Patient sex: F
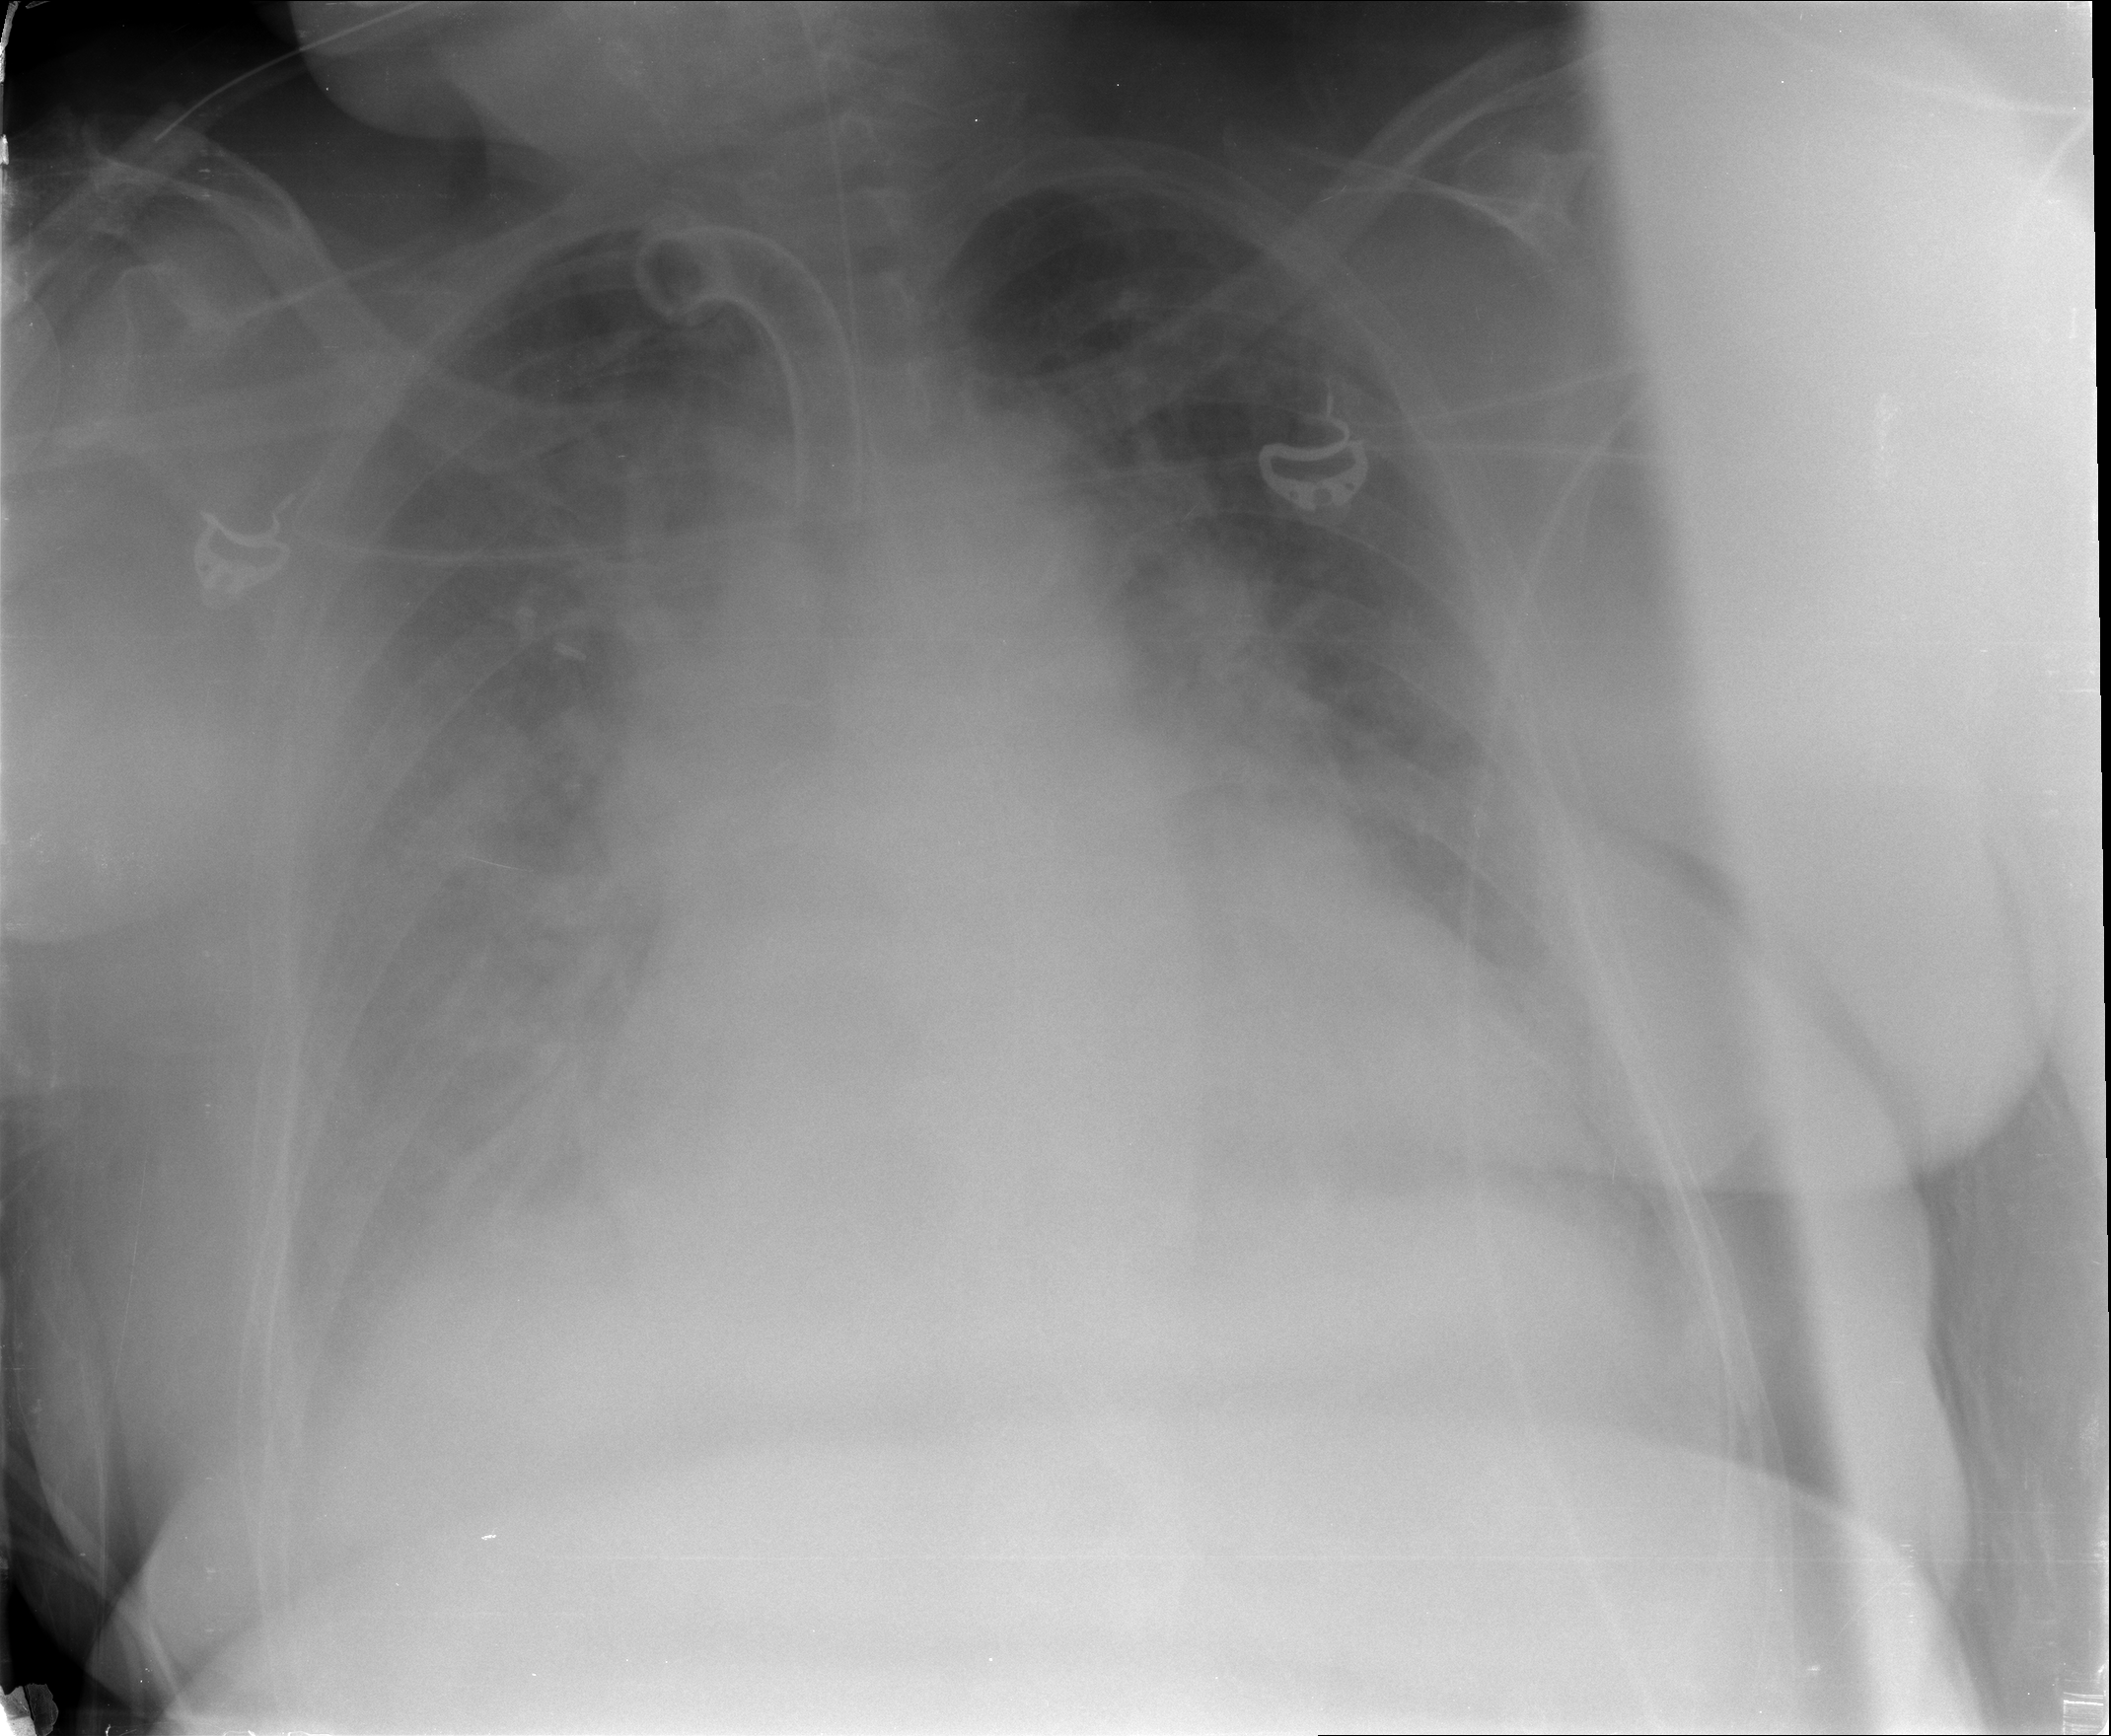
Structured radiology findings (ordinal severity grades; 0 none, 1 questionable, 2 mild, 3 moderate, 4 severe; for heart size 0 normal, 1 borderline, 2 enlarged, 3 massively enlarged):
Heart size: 2
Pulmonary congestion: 2
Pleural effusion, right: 2
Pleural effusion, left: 0
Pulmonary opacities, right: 3
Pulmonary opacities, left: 2
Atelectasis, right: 2
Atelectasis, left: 2